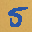
Label: 5